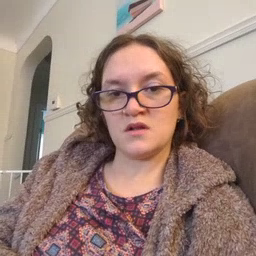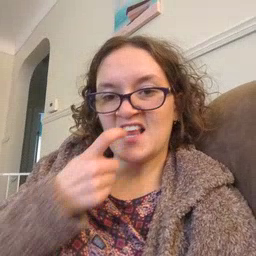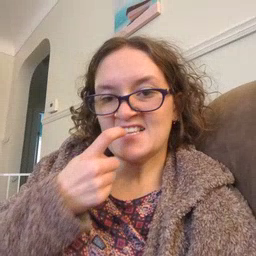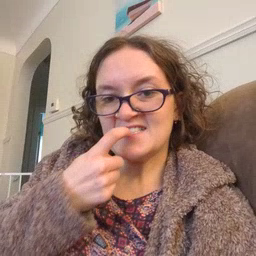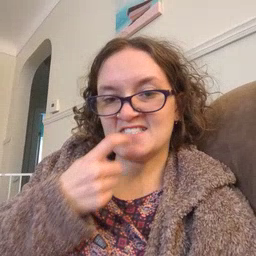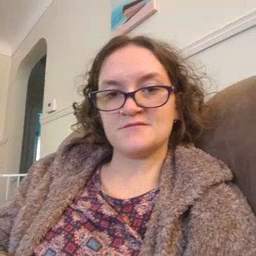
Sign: glasswindow